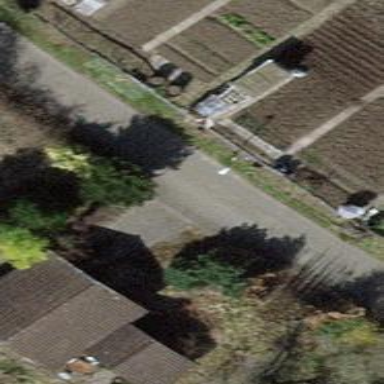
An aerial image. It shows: Hedge acting as barrier.